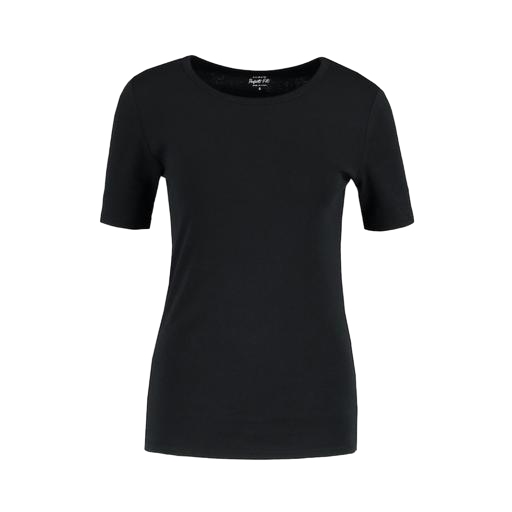
black fitted t-shirt, black petite boat-neck t-shirt only macy, slim fit t-shirt, white background